A scalogram of one vibration snapshot from a rotating bearing is shown, computed with a continuous wavelet transform. Based on the visible evidence, which condition applies: normal, inner_race, outer_race, ball?
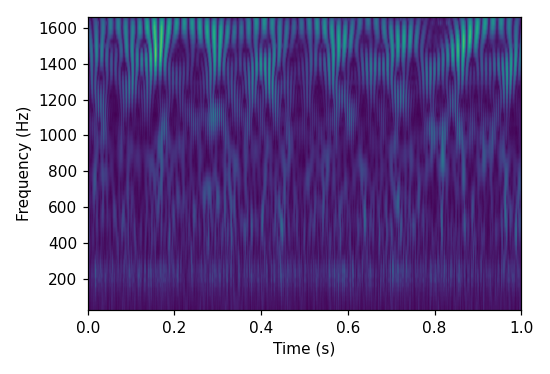
Answer: normal